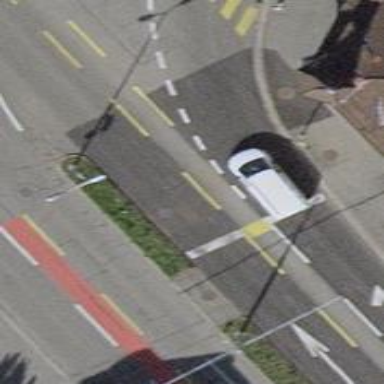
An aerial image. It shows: Road with traffic signals.